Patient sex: F
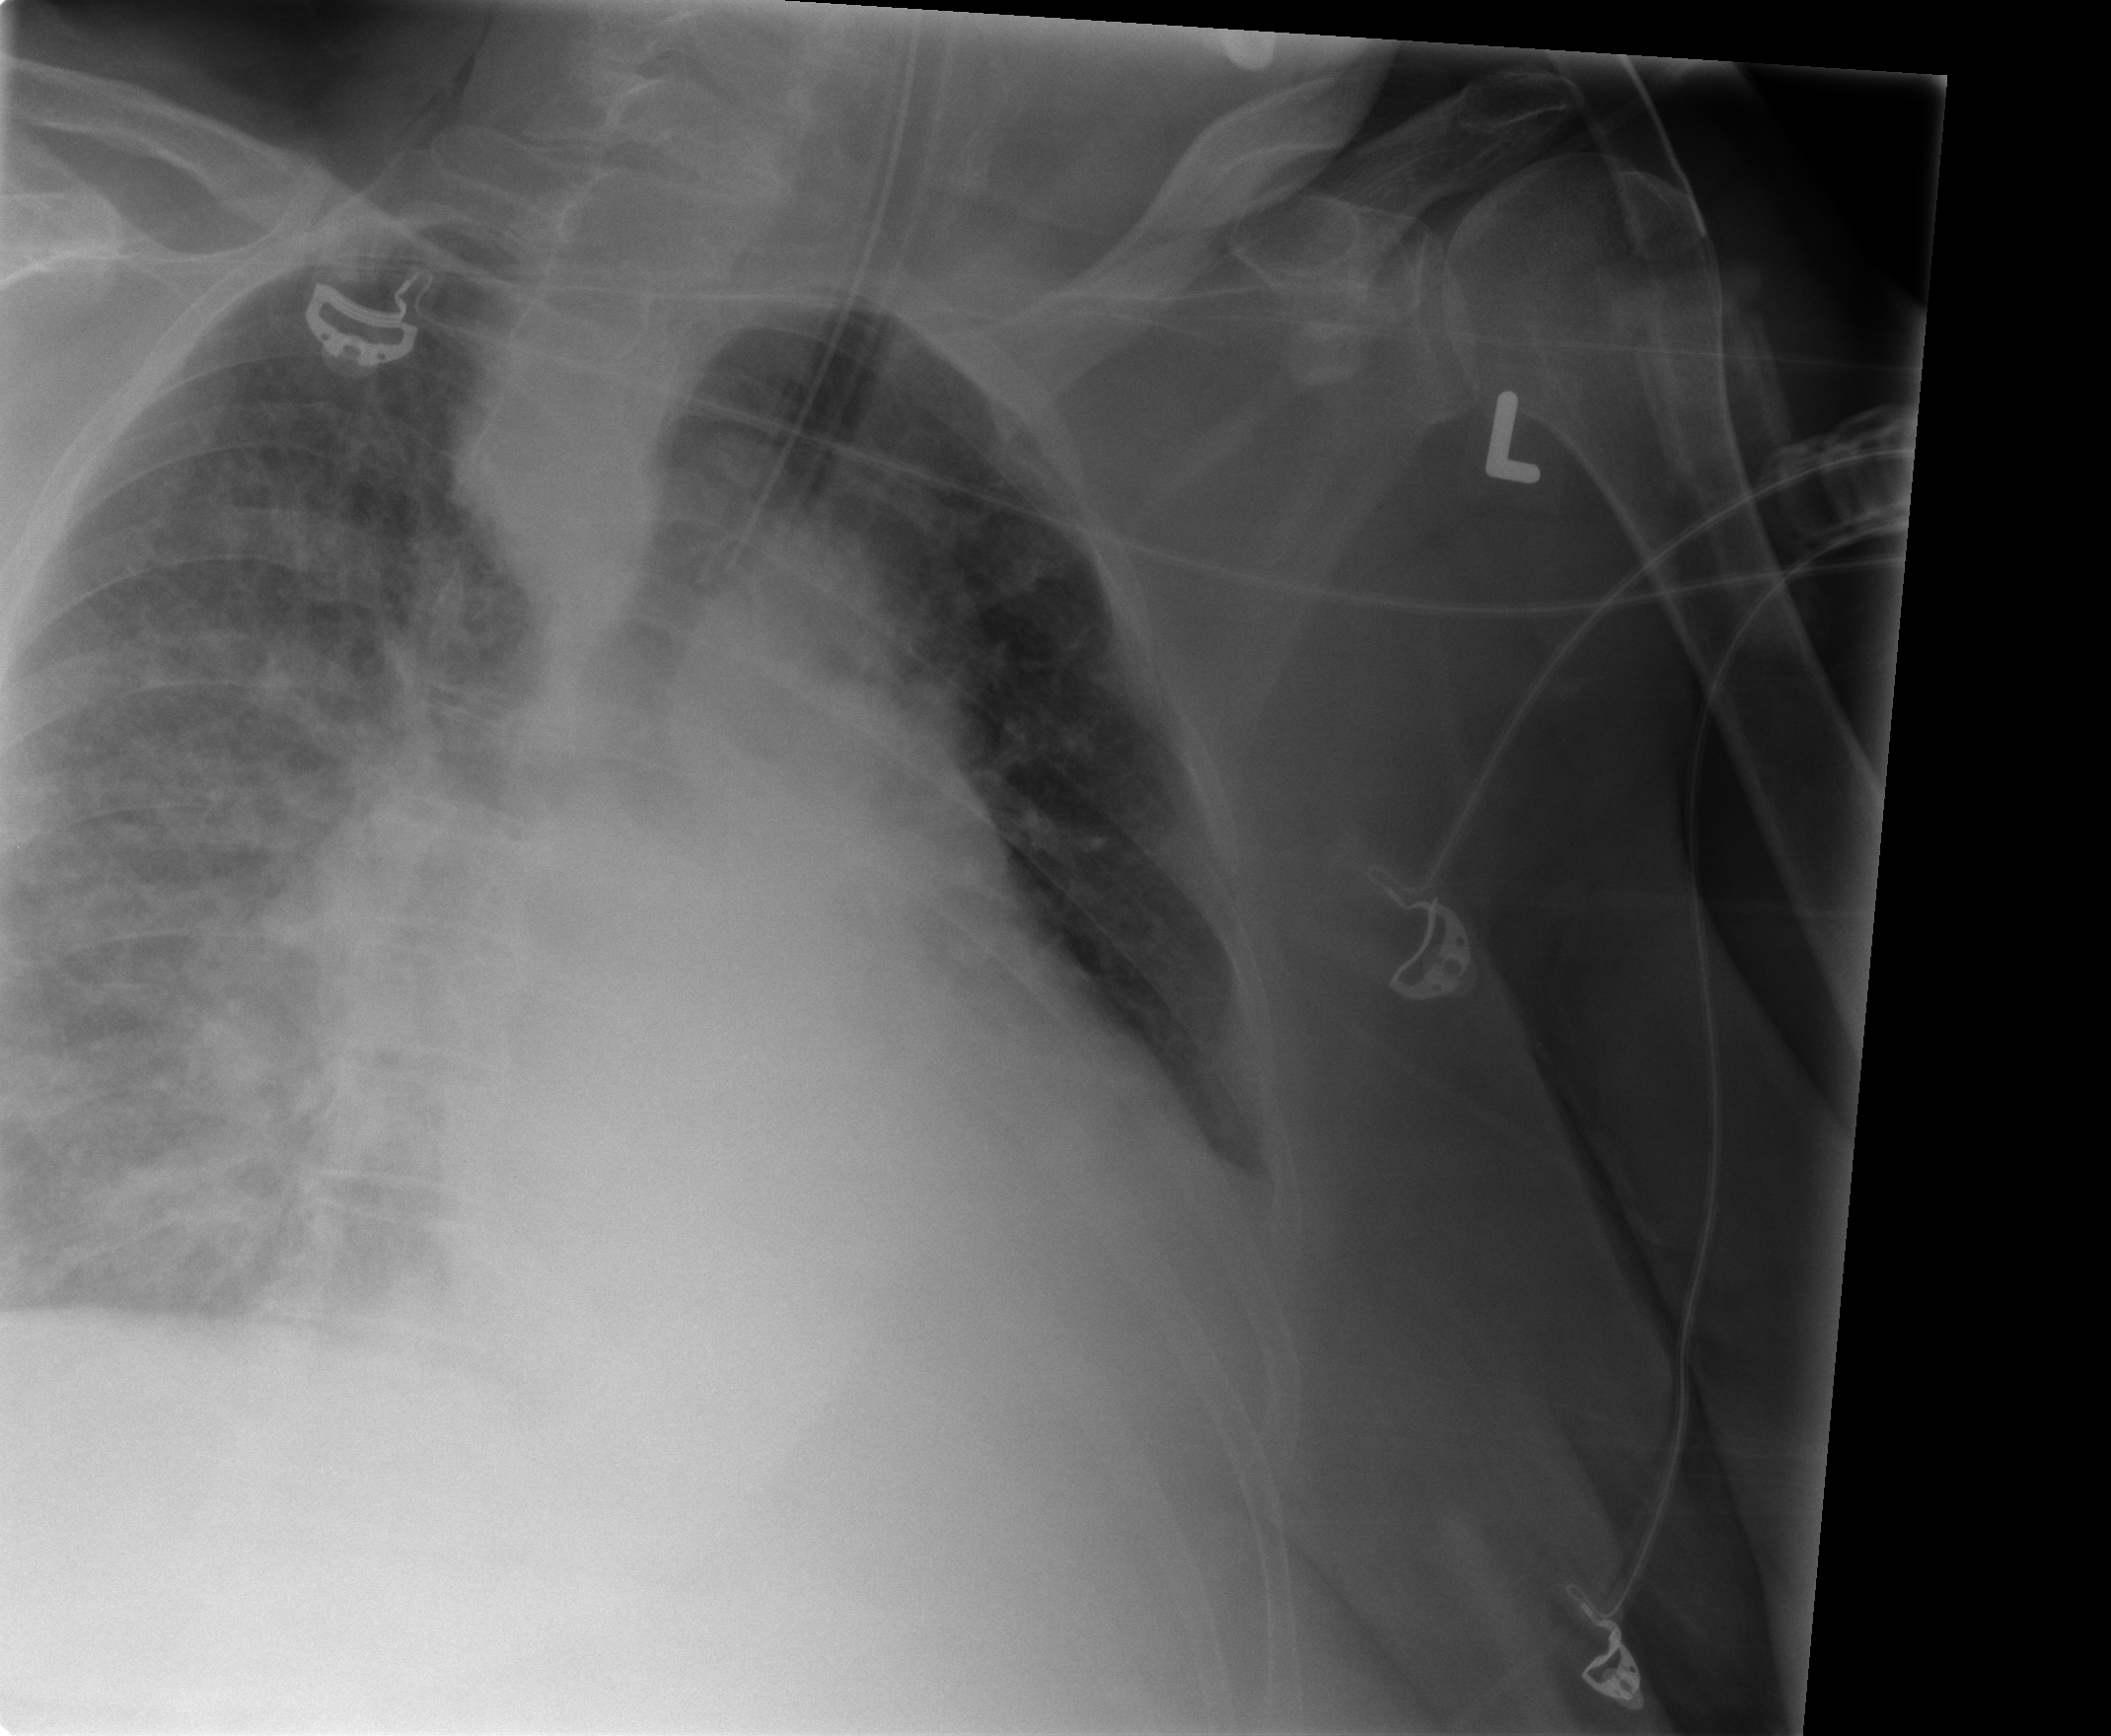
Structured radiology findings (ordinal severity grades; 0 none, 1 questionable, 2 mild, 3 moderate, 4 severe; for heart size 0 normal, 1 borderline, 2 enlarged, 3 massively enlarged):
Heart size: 2
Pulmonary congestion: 3
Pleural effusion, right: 0
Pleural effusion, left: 2
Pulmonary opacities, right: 3
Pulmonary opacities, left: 1
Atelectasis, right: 2
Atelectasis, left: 2